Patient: sex F, age 58
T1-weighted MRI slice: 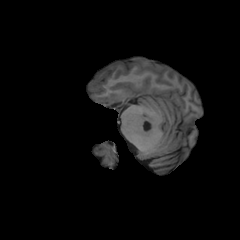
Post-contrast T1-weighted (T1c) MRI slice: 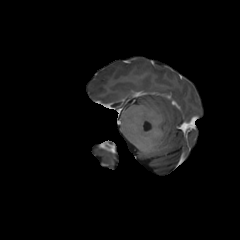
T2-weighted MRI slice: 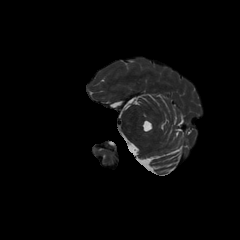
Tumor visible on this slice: no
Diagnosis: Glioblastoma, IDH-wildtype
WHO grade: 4